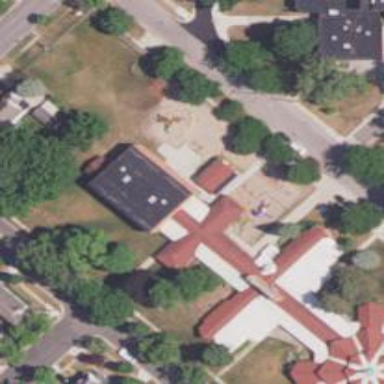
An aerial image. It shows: School.